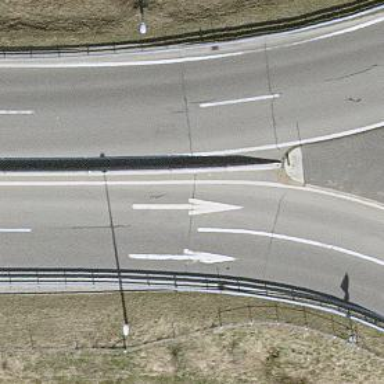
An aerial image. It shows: Motorway.